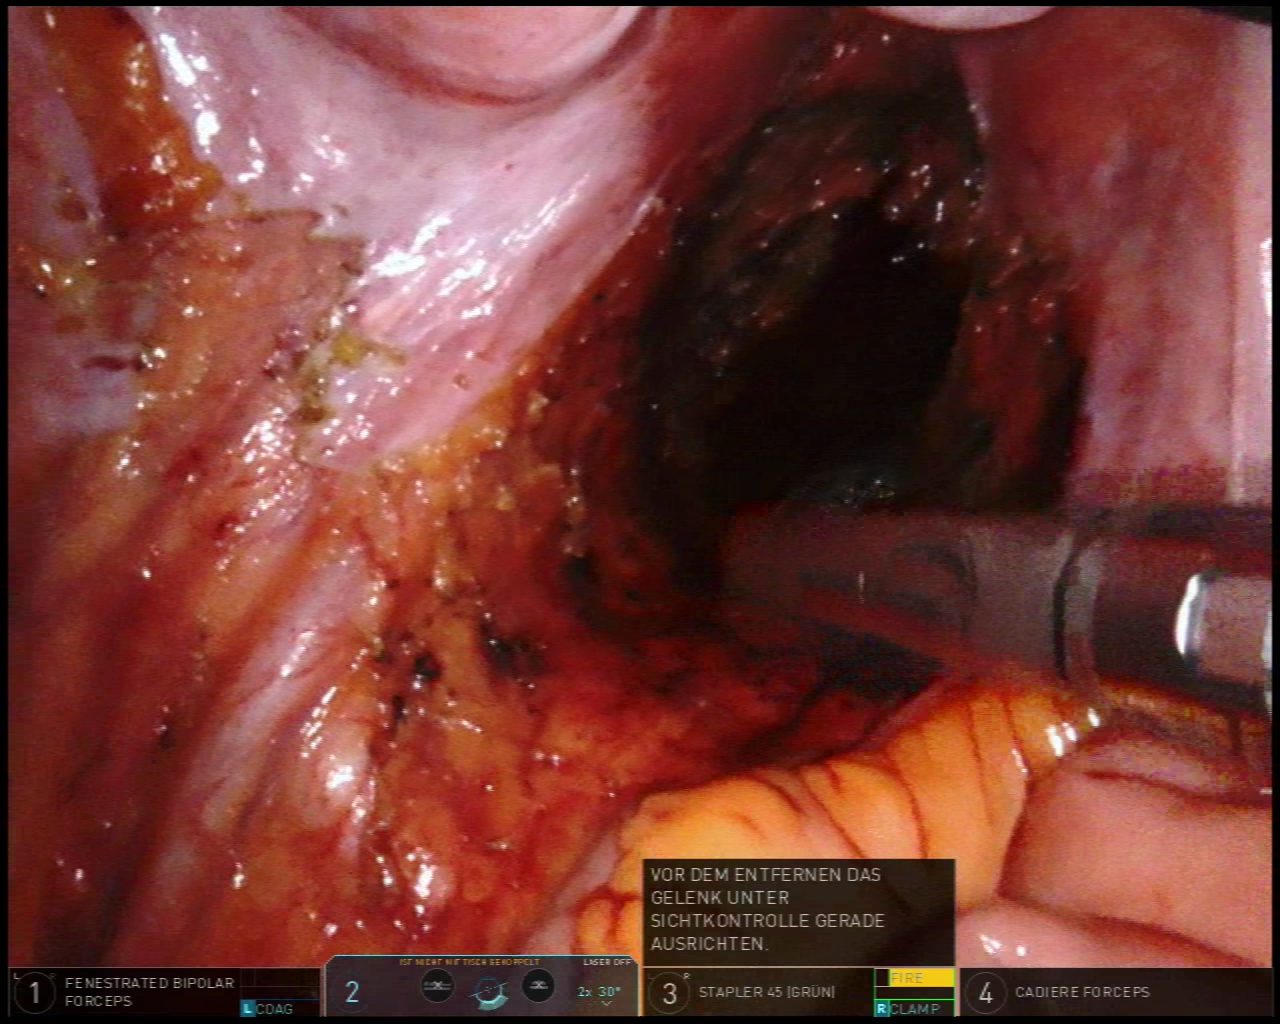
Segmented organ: ureter
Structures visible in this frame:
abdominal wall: yes
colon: no
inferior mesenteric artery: no
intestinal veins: no
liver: no
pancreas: no
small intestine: yes
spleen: no
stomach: no
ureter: yes
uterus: no
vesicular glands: no